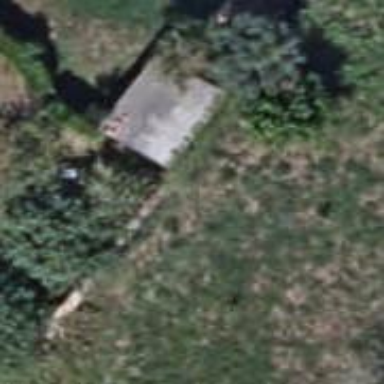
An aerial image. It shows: Shed building.